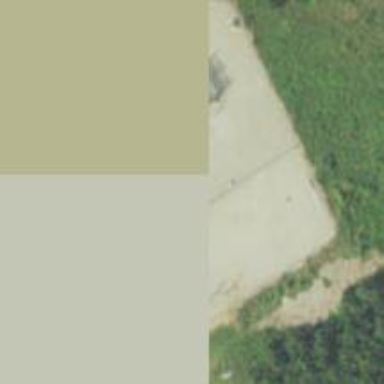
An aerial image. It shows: Distribution level power substation enclosed by fence.